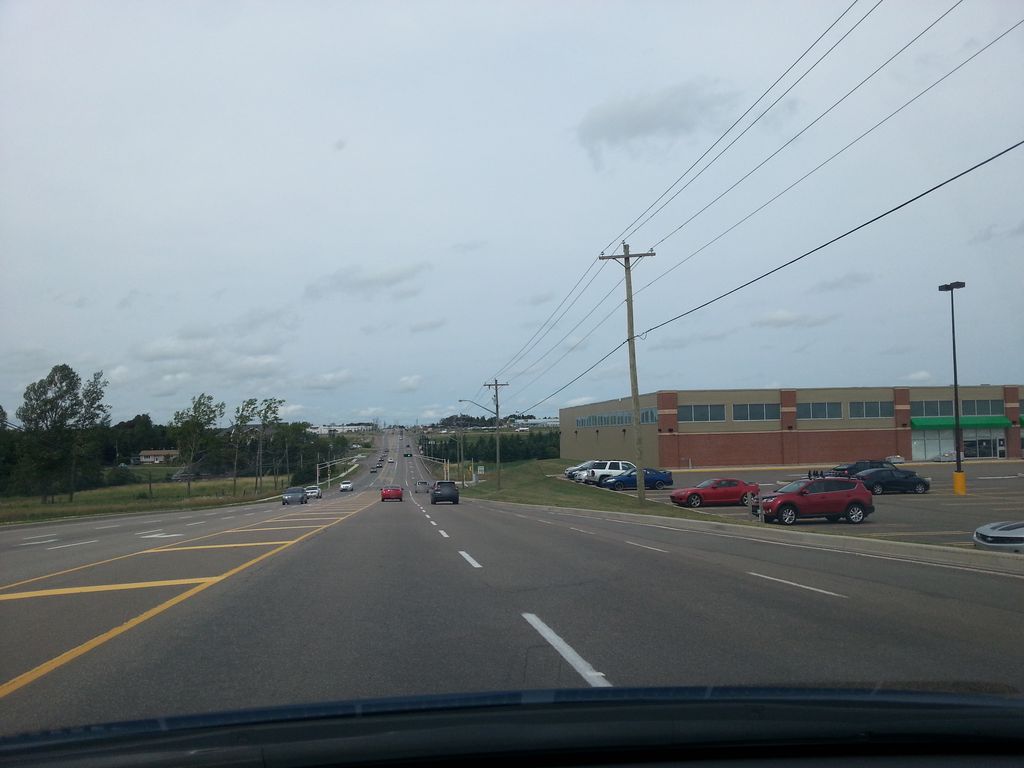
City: charlottetown